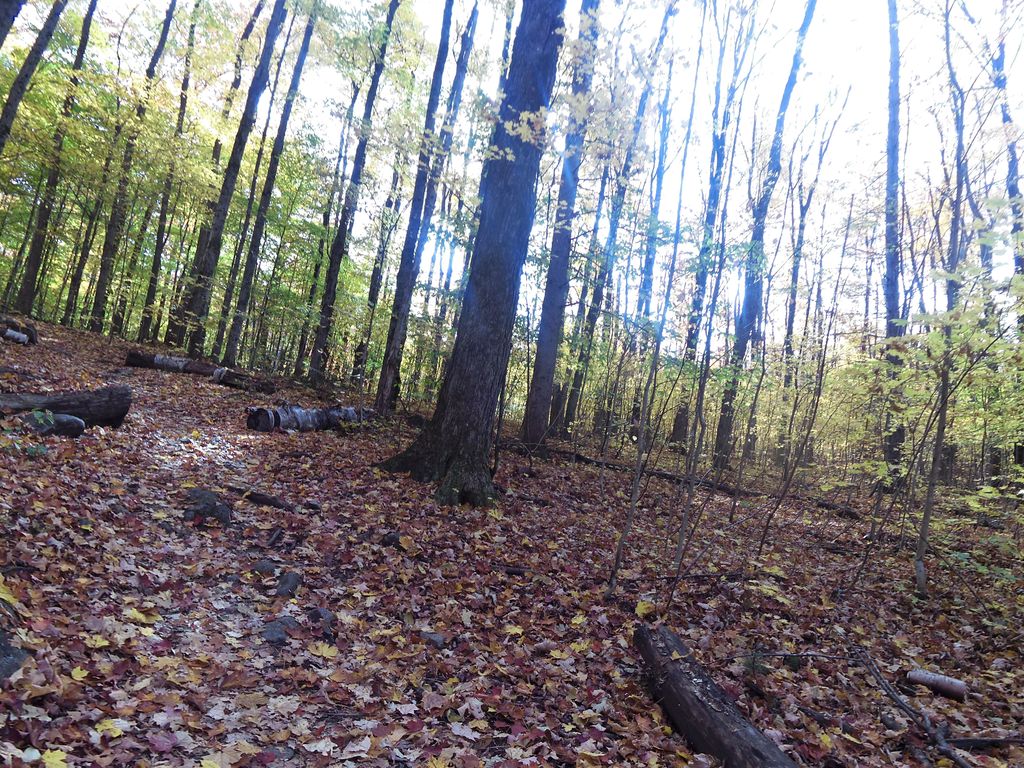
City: ottawa-gatineau